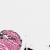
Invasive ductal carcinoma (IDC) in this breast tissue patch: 0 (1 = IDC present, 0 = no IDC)